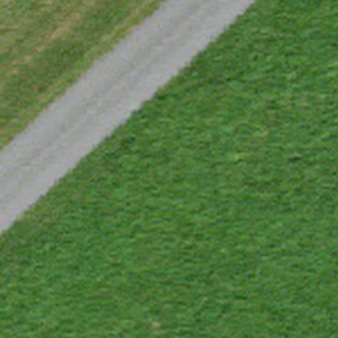
Label: other